Question: i have a task to develop book application for ipad. and it is having the function like the image i have posted in my post.
And i have task to develop the sub view on button click as the sub view of mainview in center of screen.
I have to develop view . Please help me and provide some hint about how to develop the view like above screen shot.
And please provide some example or sample code for it.
Thanks in advance.
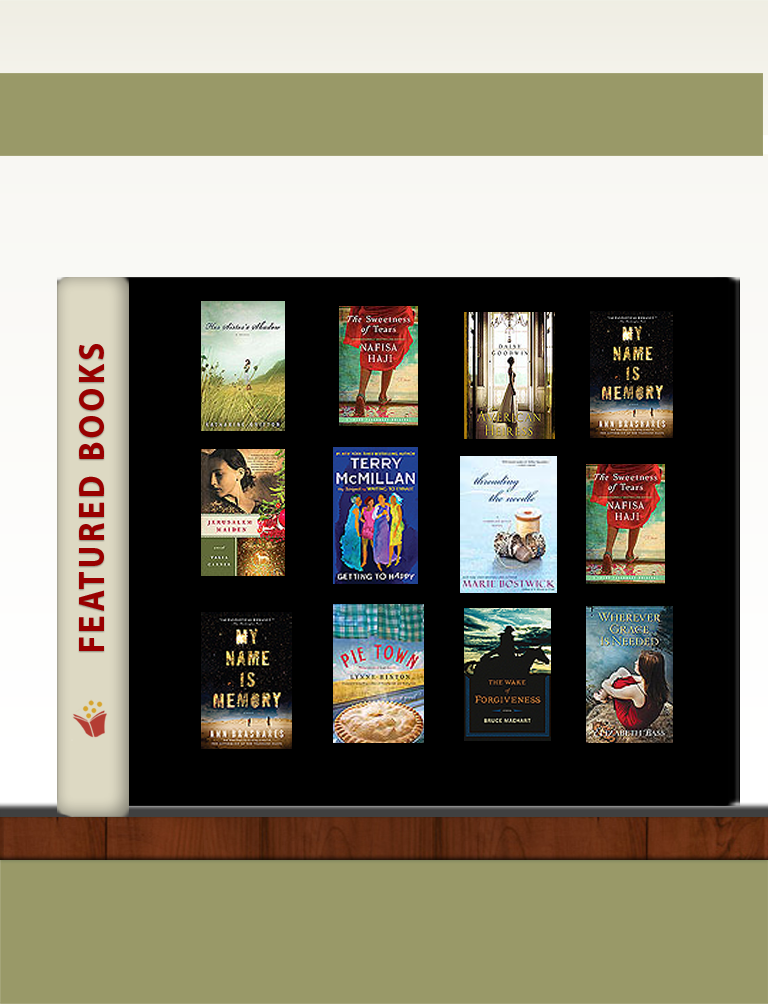
Answer: Create a UIScrollview, which has paging enabled. (can be done either in Interface Builder or in code). Assign it to a property inside your viewcontroller. It could look like this:
'''
// this is how it looks when you do it in code yourself
@property (weak,nonatomic) UIScrollView *theScrollView;
// this is how it looks when you let Interface Builder create your property for you
@property(weak,nonatomic) IBOutlet UIScrollView *theScrollView;
'''
Notice that the property is weak. Because your view is added to your viewcontrollers main view as a subview, that view already has a strong pointer to it, so you don't need your property to be strong. If you want to be able to remove add readd your scrollview from your main view, then you should use a strong pointer, or else your scrollview will get deallocated.
Now, in code, add your subviews to it, with proper incrementing x-offset and then when you tap the button have a function like this handling the tap:
'''
/* i assume your scrollview is a property on your viewcontroller with the name "theScrollView */
- (void) handleFeaturedTap
{
/*
get the offset of your subview, to which you want to scroll, not shown.
*/
[self.theScrollView scrollRectToVisible:theRectYouWantToShow animated:YES];
}
'''
This will then have the scrollview slide to your desired area, which in your case would be the position where you added your view which holds the featured books.
If you are unsure on how to create a UIScrollview in code or through Interface Builder I suggest you read <URL> and the UIView reference aswell and check out some tutorials on how to use Interface Builder.